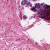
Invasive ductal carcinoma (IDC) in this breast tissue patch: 0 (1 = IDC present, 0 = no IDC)